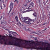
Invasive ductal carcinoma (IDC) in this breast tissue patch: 1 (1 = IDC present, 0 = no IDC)